Field crop: maize
Growth stage: 2
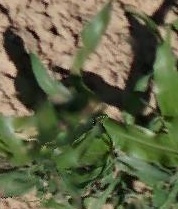
Species: maize